Current action and preconditions to check: path_clear

Your task: For each precondition in the list above, predict whether it will hold at this action.

Consider the current scene as observed from the mobile robot's camera, and analyze the predicted future states of all dynamic agents (e.g., people, animals, vehicles, or any moving entities) within the NEXT SECOND.

IMPORTANT: Only answer "very likely" if you are absolutely certain—based on strong, clear evidence—that a dynamic agent will violate the precondition in the predicted future state. Do NOT answer "very likely" for unlikely, ambiguous, or low-probability risks.

Ask yourself for each precondition: Is there a high probability, with clear and convincing evidence, that the predicted future states of any dynamic agent will interfere with the predicted future state of the currently executing action within the NEXT SECOND, causing that precondition to fail?

Assess the risk level based on these predictions. Use "likely" or "very likely" if motions create a clear risk of interference.

Use "neutral" or "improbable" if agents are nearby but their predicted paths are clearly diverging or non-conflicting.

Failure Risk Categories: "very improbable", "improbable", "neutral", "likely", "very likely"

Answer Format: Output ONLY the probability_of_failure value from these categories: "very improbable", "improbable", "neutral", "likely", "very likely"

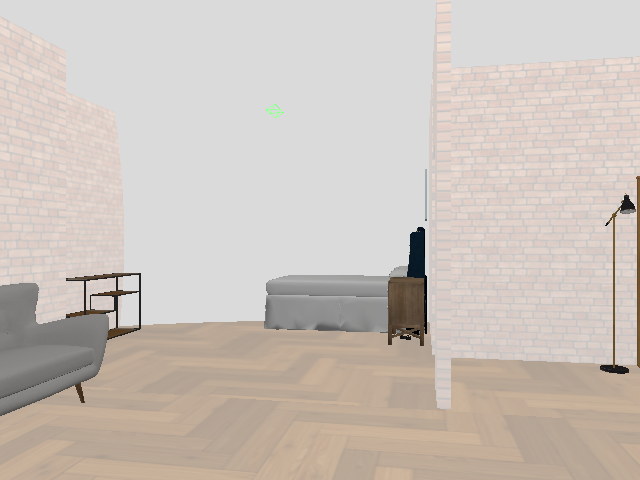

Answer: very improbable